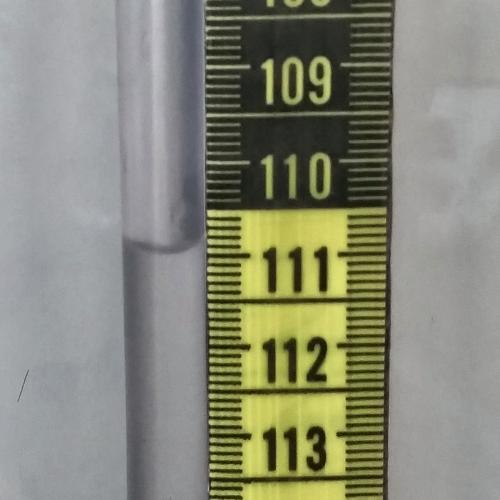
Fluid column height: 111.0 cm